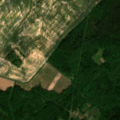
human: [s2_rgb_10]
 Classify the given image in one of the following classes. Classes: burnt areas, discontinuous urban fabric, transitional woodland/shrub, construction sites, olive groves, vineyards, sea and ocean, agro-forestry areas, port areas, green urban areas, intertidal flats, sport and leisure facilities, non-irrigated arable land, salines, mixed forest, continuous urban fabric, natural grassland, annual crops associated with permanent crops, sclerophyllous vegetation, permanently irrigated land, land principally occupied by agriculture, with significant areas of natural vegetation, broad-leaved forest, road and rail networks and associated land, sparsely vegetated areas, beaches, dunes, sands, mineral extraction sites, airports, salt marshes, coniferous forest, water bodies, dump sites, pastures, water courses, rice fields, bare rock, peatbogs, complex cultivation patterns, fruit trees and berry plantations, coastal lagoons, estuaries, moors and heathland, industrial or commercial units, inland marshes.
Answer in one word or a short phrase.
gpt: non-irrigated arable land, broad-leaved forest, mixed forest